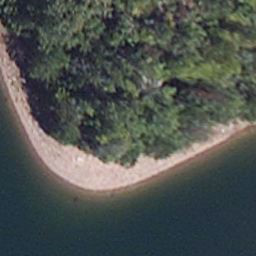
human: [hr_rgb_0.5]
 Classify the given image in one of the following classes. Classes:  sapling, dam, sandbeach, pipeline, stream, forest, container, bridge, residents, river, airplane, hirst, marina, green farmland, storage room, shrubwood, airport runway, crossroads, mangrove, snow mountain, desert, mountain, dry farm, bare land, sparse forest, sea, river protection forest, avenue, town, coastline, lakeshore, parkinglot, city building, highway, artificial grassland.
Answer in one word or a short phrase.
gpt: lakeshore